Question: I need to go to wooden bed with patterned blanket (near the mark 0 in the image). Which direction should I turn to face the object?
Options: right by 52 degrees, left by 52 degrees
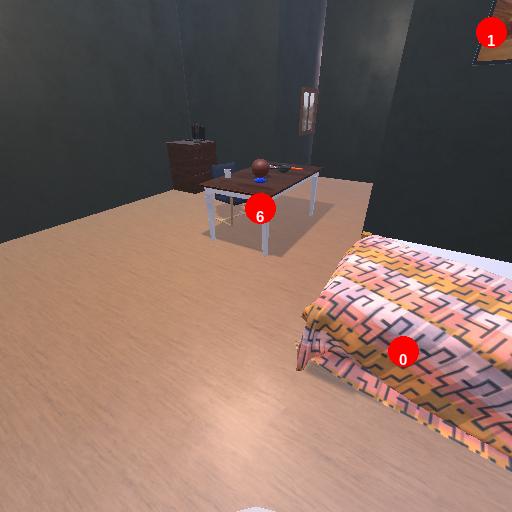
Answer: right by 52 degrees